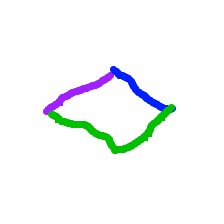
Shape: rhombus